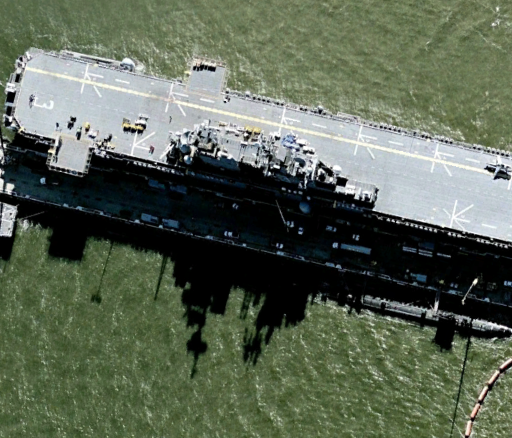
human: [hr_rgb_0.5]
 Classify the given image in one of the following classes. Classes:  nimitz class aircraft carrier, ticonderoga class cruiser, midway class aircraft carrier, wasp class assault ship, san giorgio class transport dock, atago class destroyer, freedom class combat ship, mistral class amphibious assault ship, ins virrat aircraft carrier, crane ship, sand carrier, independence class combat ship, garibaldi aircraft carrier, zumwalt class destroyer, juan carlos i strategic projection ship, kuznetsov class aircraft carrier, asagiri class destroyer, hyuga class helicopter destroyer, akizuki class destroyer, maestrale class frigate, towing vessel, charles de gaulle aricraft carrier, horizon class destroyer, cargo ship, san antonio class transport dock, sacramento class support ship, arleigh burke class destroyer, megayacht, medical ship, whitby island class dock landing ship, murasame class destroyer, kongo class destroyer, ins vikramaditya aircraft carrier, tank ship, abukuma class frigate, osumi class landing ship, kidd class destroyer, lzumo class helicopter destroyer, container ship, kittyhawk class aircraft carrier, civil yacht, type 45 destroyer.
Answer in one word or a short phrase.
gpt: Wasp class assault ship